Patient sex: M
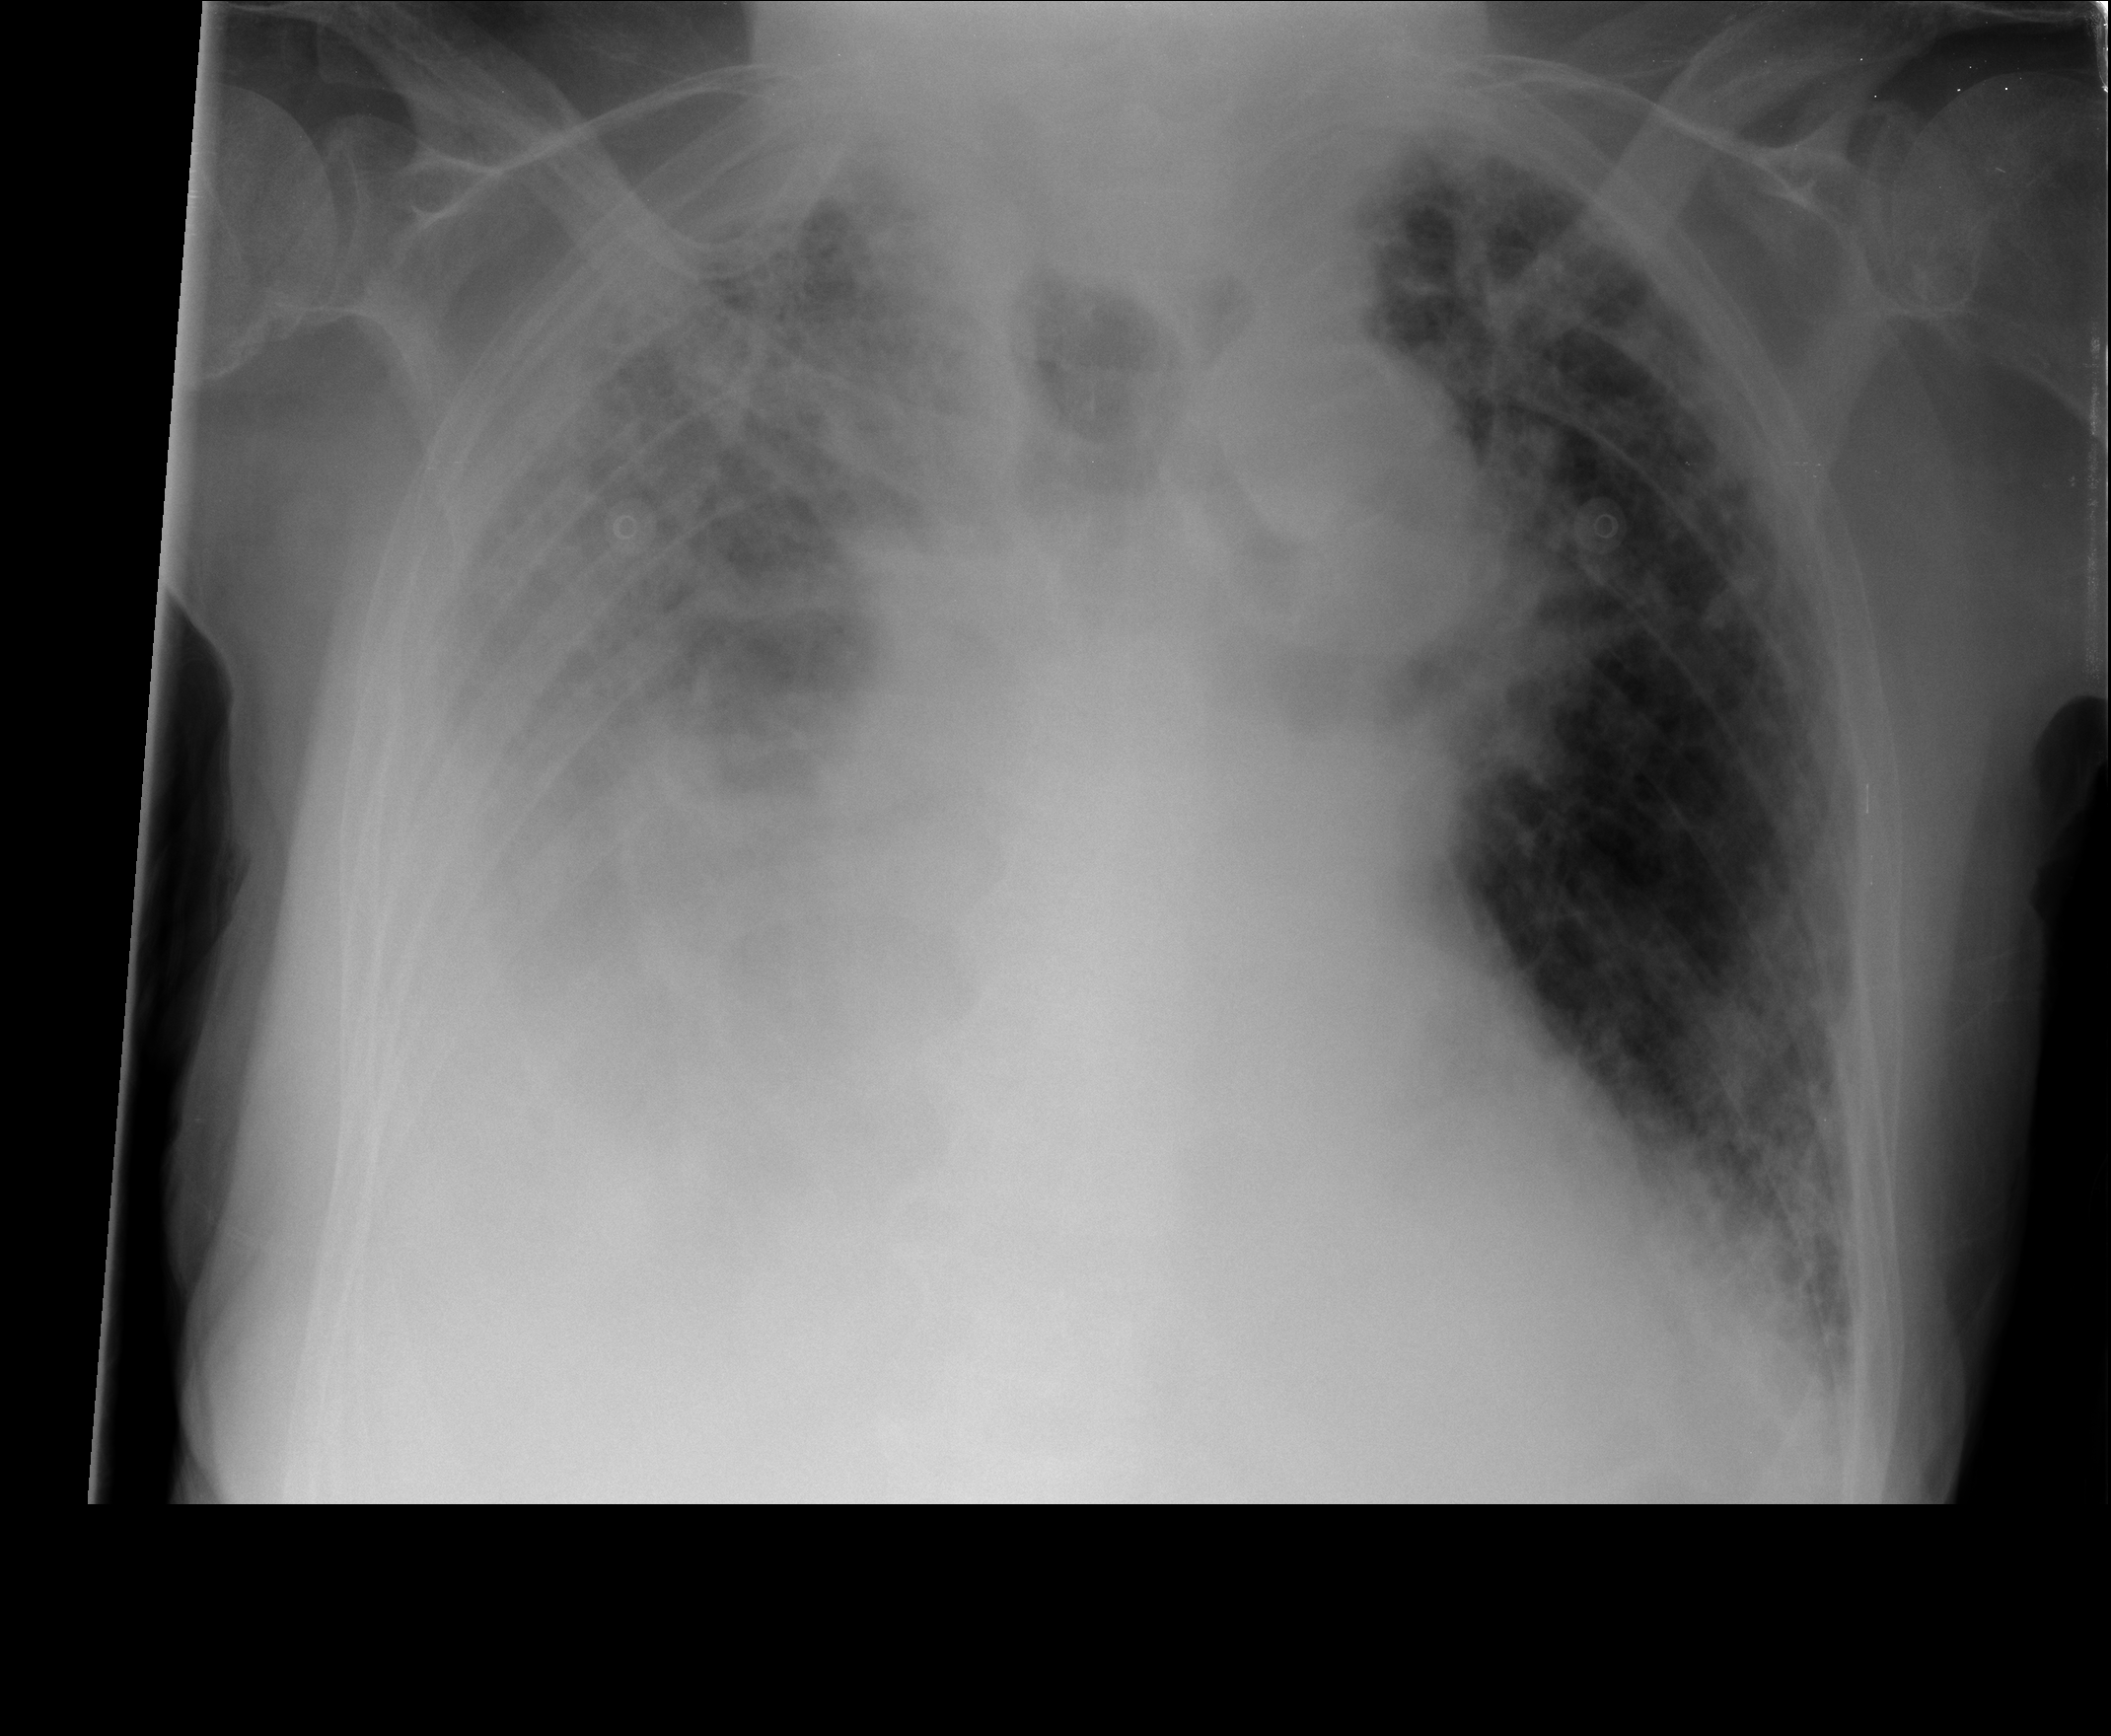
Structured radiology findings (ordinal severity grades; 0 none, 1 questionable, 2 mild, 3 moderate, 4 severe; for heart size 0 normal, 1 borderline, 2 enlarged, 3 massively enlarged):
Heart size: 2
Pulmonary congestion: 1
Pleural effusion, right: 3
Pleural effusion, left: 2
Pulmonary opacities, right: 3
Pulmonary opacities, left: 2
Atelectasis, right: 3
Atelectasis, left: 2